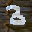
Label: 3